Question: I need to Display the Time In my GridView taking Data from Database.
I have the Time in the Format
'''
2012-03-07 11:51:45.000
'''
How can I show the DateTime In the following way Like Gmail Does?

If it is Todays Date the Time Should be displayed. Or else The Date Should be Displayed in this Format.
Can you Help Me?
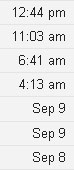
Answer: Create a function in code behind that will cast your 'DateTime' to the required format, and then render it using 'TemplateField'.
Code:
'''
protected string GetCustomDateFormat(object dateTimeObj)
{
DateTime dateTime = (DateTime)dateTimeObj;
if (dateTime.Date == DateTime.Today)
{
return dateTime.ToString("hh:mm tt", CultureInfo.InvariantCulture);
//This Gives the Time in the Format (ex: 8:30 PM)
//return dateTime.ToShortTimeString();
// or you can specify format: dateTime.ToString("t")
}
else
{
return dateTime.ToShortDateString();
// or you can specify format: dateTime.ToString("m")
}
}
'''
Markup:
'''
<asp:GridView ID="GridView1" runat="server" ...
<Columns>
...
<asp:TemplateField HeaderText="Header text here">
<ItemTemplate>
<%# this.GetCustomDateFormat(Eval("DateTimeFieldName")) %>
</ItemTemplate>
</asp:TemplateField>
...
</Columns>
</asp:GridView>
'''